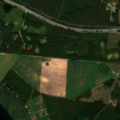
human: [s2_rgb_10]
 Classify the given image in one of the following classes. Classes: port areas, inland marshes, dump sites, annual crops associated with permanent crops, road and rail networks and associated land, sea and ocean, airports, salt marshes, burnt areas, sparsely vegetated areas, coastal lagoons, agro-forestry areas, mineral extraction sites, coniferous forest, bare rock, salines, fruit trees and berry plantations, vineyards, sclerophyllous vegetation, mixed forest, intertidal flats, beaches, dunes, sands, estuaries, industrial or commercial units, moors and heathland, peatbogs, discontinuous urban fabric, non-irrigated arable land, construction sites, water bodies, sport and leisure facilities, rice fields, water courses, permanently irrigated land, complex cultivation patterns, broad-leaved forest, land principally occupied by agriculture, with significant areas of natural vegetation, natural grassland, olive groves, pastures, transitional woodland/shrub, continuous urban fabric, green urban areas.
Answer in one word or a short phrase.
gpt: non-irrigated arable land, land principally occupied by agriculture, with significant areas of natural vegetation, coniferous forest, water bodies